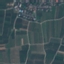
Land use / land cover class: PermanentCrop